Question: I was working in a Java 1.6 project in Windows, and now I have to work from my laptop, that is a Macbook Pro (Intel Core 2 Duo) with a MacOsX Leopard 10.5.8 installed.
In the same laptop I've worked in the past with Java 1.5 with any problems, but now I can't work with 1.6, and I don't know what I'm doing wrong.
When in a terminal I write: 'java -version' I get 'java version "1.6.0_26"'
But when I'm trying to install last version of Netbeans (7.0.1) I get the message:
> It's not possibe to install NetBeans 7.0.1 in this volume. This
software can be installed and work only with Java 6
Then I tried to work with Eclipse. I've download last version of the IDE, and open the project. I get some compile errors (the parts of Java 1.6).
I went to Preferences -> Java -> Compiler->Compiler compliance level from 1.5 to 1.6
Then I get a message that says:
> When selecting 1.6 compliance, make sure to have a compatible JRE
installed and activated (currently 1.5) Configure
But when I try to change to 1.6
> The selected JRE does not support the current compiler compliance
level of 1.6
What I have to do to work with Java 1.6?
EDIT:
I've noticed that at
/System/Library/Frameworks/JavaVM.framework/Versions/
1.6 seems not to be installed

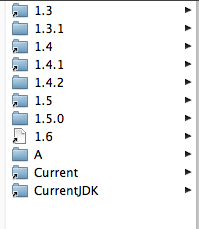
Answer: On OS X Leopard (10.5) the <URL>. If you are on a 32bit-hardware, you will not be able to run Java 1.6.
If you are on 64bit hardware, you can install it via SoftwareUpdate or via the Developer Tools. To select the running version of Java you can use the Java Preferences.
<URL>-JDK is running under which OS X version.
There is an "unofficial" port I have not tried: The project <URL> brings JDK 1.6 to OS X 10.4. and later - perhaps you can have a try with this.